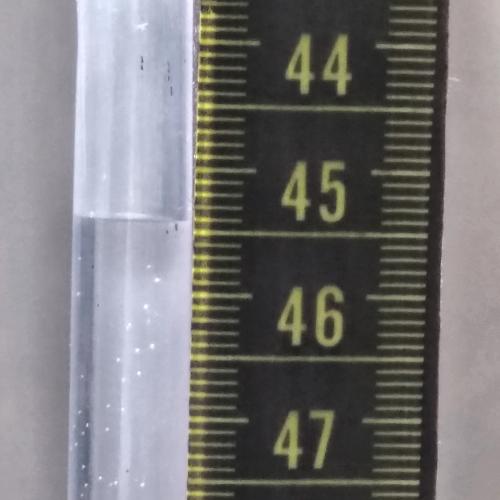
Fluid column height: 45.4 cm